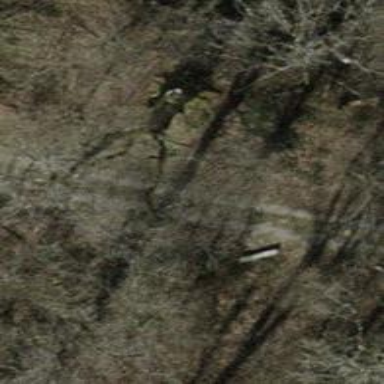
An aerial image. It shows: Bench.